Question: I'm trying to figure out some stack frame business with assembly, and i admittingly have little idea what i'm doing... but i think i'm close?
My program calls a subroutine that counts down from 10 and then quits. This actually seems to work fine, but i'm receiving some exception errors.
# Here's my output

# Here is my code:
'''
main: ######################################################################
################### SAVE STACK ###################
subu $sp, $sp, 32 # create 32 byte stack frame
########## save ra and fp
sw $ra, 0($sp) # save return address
sw $fp, 4($sp) # save frame pointer
#addu $fp, $sp, 28 # setup new frame pointer ?????
########## save general purpose registers
sw $s0, 8($s0) # save counter
##################################################
########## Begin Message
li, $v0, 4 # sys call #4, print string
la, $a0, STR_BEGIN # load string
syscall # execute call
li, $s0, 10 # init loop counter
########## Print Starting Point
li $v0, 1 # sys call #1, print int
move $a0, $s0 # load starting count
syscall # execute call
########## Call Subroutine
jal subroutine # call subroutine
# print something to show when it returns
########## END Message
#li, $v0, 4 # sys call #4, print string
#la, $a0, STR_END # load string
#syscall # execute call
################## RESTORE STACK #################
########## restore general purpose registers
lw $s0, 8($sp) # restore counter
########## restore ra and fp
lw $ra, 0($sp) # restore return address
lw $fp, 4($sp) # restore frame pointer
addu $fp, $sp, 32 # restore callers stack pointer
##################################################
ending: jr $31 # stop the program, why does this loop if i uncomment the above syscall?
subroutine: ######################################################################
################### SAVE STACK ###################
subu $sp, $sp, 32 # create 32 byte stack frame
########## save ra and fp
sw $ra, 0($sp) # save return address
sw $fp, 4($sp) # save frame pointer
addu $fp, $sp, 28 # setup new frame pointer ?????? why am i doing this?
########## save general purpose registers
sw $s0, 8($s0) # save counter
##################################################
sub $s0, $s0, 1 # decrement by one
########## Count Down
li, $v0, 4 # sys call #4, print string
la, $a0, STR_ELIPS # load string
syscall # execute call
li $v0, 1 # sys call #1, print int
move $a0, $s0 # load starting count
syscall # print output
########## subroutine condition
bgt $s0, 0, subroutine # if count < 10, then loop
################## RESTORE STACK #################
########## restore general purpose registers
lw $s0, 8($sp) # restore counter
########## restore ra and fp
lw $ra, 0($sp) # restore return address
lw $fp, 4($sp) # restore frame pointer
addu $fp, $sp, 32 # restore callers stack pointer
##################################################
jr $ra # return to caller
# END subroutine ######################################################################
'''
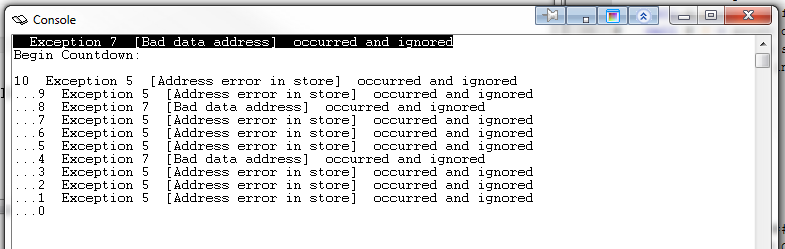
Answer: The first obvious error I could spot was your
'''
sw $s0, 8($s0) # save counter
'''
line (2 occurrences). You probably wanted 'sw $s0, 8($sp)' given that you restore 's0' from there later. Fix that and use a debugger to find further errors if any.
Update: also this is wrong:
'''
addu $fp, $sp, 32 # restore callers stack pointer
'''
Should probably be 'addu $sp, $sp, 32'.